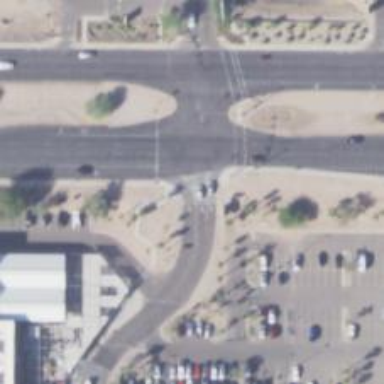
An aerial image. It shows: Solid stop line on the road marking.